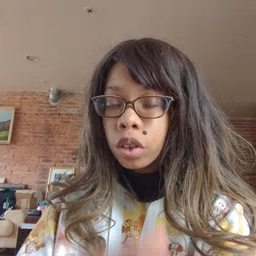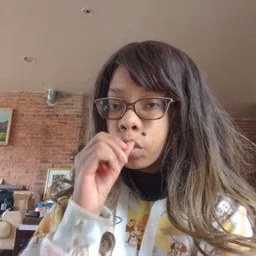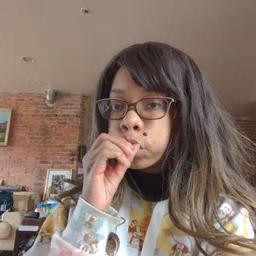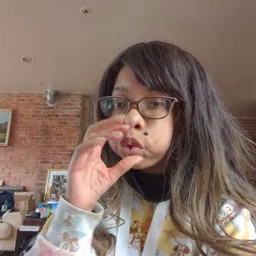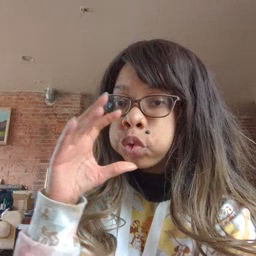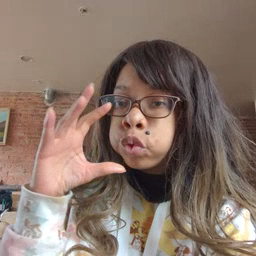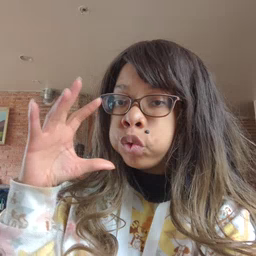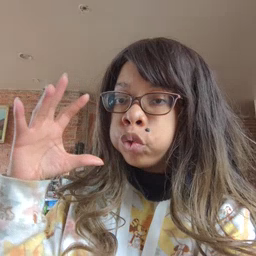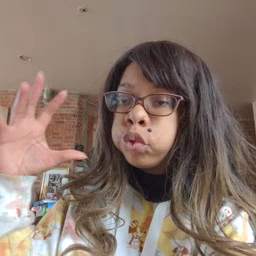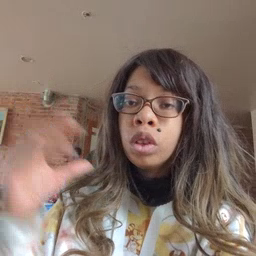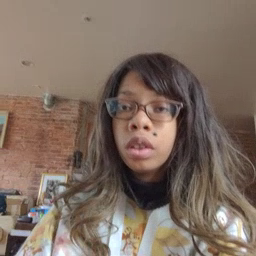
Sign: balloon